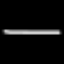
Label: line